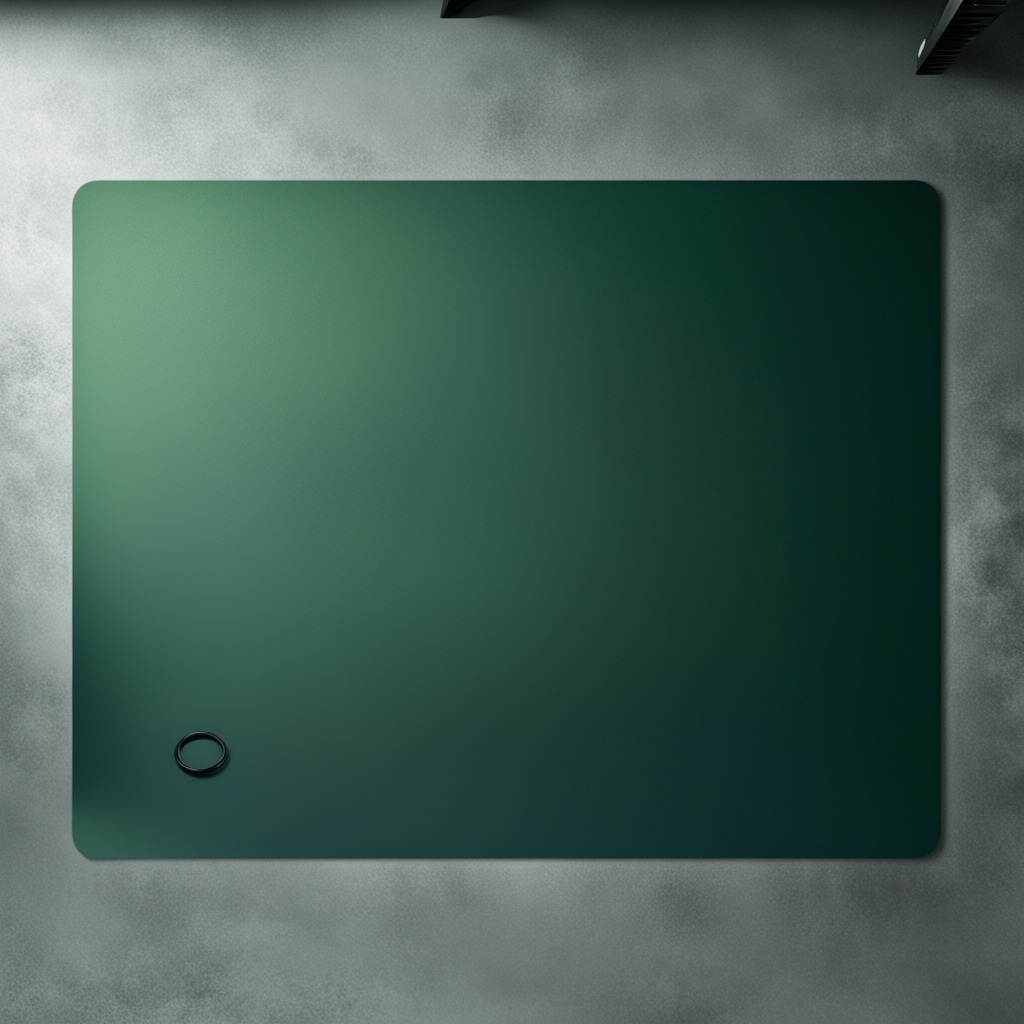
A rubber O-ring is lying on a clean granite tabletop covered with a green rubber mat inside a workshop under bright overhead lighting crisp shadows high clarity worn but beneath the mat